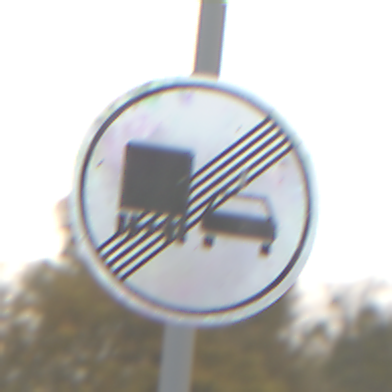
Verkehrszeichen: EndeUeberholverbotKraftfahrzeuge
Umgebung: Outdoor, Suburban
Tageszeit: MorningAfternoon
Wetter: Overcast
Licht: Natural
Jahreszeit: NotSpecified
Kontrast: LowContrast